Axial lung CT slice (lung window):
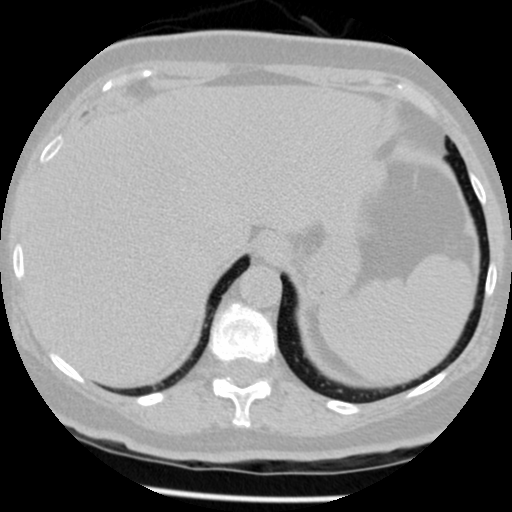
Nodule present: no